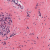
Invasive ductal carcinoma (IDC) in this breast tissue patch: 0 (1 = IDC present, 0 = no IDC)